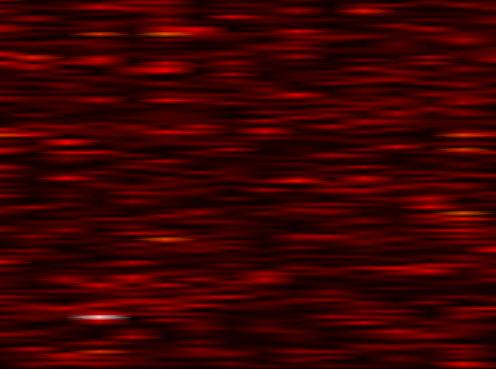
Label: WOLA